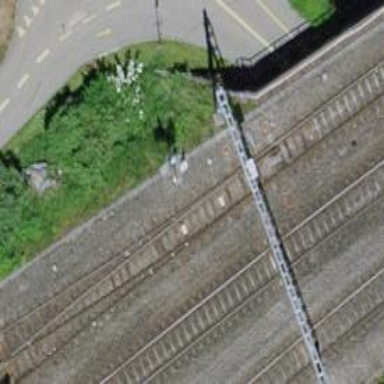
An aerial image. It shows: Railway signal.